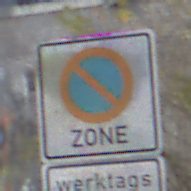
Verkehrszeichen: BeginnEingeschraenktesHalteverbotZone
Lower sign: ZeitangabenMitBeschraenkungAufWochentage7
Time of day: MorningAfternoon
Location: Outdoor (Urban)
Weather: PartlyCloudy
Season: NotSpecified
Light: Natural